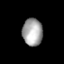
Tissue: skin
Cell type: Myeloid cells
Senescence score: 0.8014
Nuclear area (px): 538
Mean DAPI intensity: 164.533